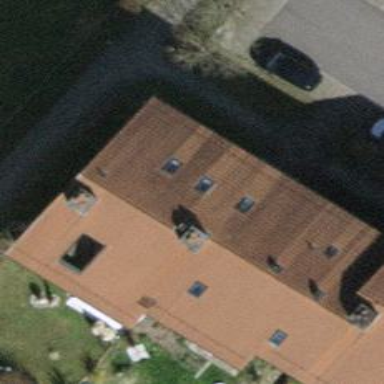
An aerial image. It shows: Apartment building with tile roof.